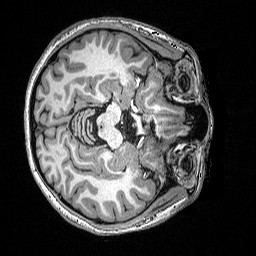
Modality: T1w
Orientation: axial